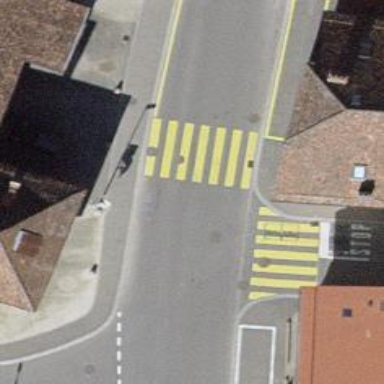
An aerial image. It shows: Traffic hump for calming the traffic.